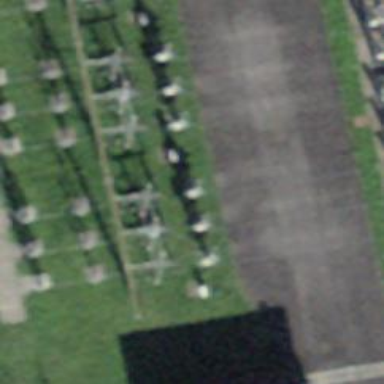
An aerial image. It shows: Switch used for power control.